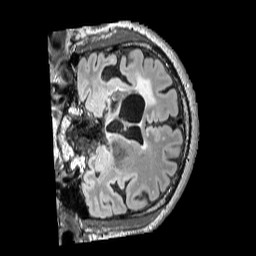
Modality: FLAIR
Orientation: coronal
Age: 59
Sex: male
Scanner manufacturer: siemens
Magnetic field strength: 3 T
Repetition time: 5 s
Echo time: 0.387 s